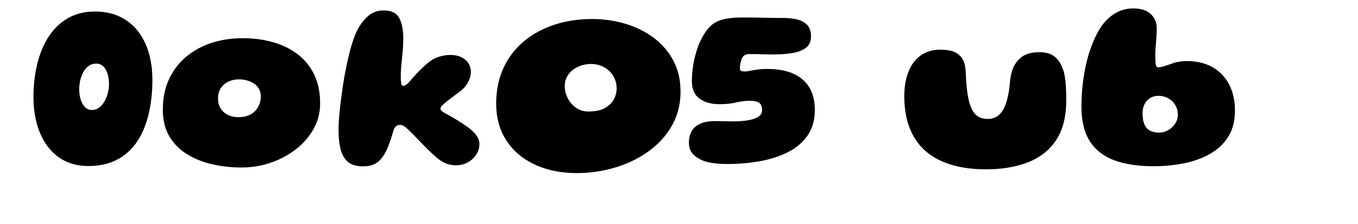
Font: Gluten_ExtraBold